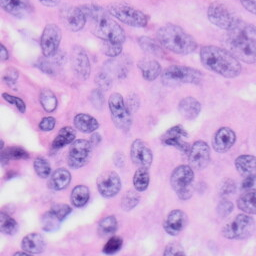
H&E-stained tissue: Skin